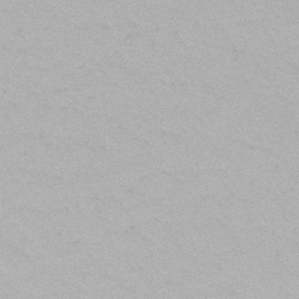
Label: frost